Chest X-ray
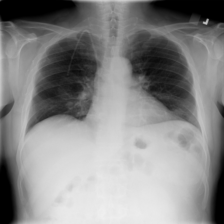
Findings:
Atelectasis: negative
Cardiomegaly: negative
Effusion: negative
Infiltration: negative
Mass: negative
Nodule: negative
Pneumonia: negative
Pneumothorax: negative
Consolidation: negative
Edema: negative
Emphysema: negative
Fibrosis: negative
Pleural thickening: negative
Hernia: negative